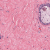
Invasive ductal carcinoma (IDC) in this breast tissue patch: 0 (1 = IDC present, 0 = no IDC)